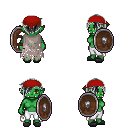
a pixel art fantasy rpg character, female body template, orc, green skin, gray tattered cape, white pants, gray pixie cut hairstyle, red bandana, bracelets, gray slippers, shield, four views (front, back, left, right), 2x2 character sprite sheet, small pixel art, hard edges, no anti-aliasing